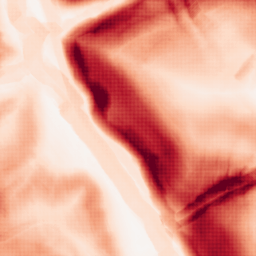
Category: morphological
Decomposition family: morphological_gradient
Decomposition parameters: size: 10
shape: diamond
Upsampling method: sinc_blackman
Upsampling parameters: scale: 8
kernel_size: 16
Upsampling scale: 8